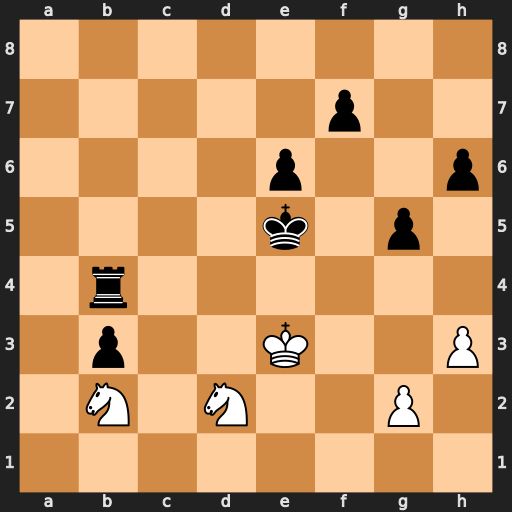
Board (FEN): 8/5p2/4p2p/4k1p1/1r6/1p2K2P/1N1N2P1/8
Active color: w
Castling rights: -
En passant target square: -
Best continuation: Nd3+ Kd6 Nxb4